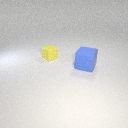
small yellow rubber cube to the left of large blue rubber cube